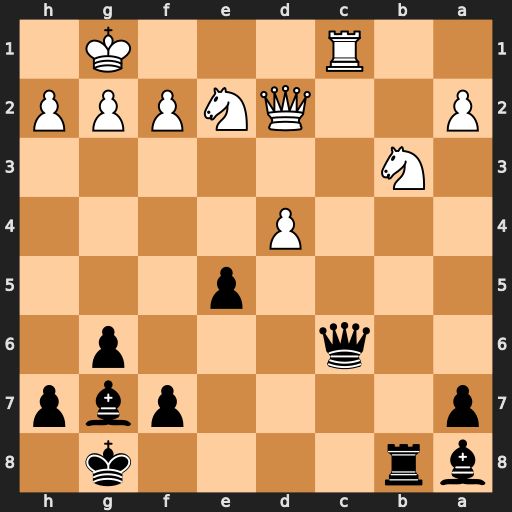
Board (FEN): br4k1/p4pbp/2q3p1/4p3/3P4/1N6/P2QNPPP/2R3K1
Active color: b
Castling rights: -
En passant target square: -
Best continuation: Qxg2#